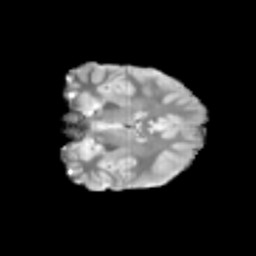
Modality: T2w
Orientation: coronal
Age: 10
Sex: male
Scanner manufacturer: siemens
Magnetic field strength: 3 T
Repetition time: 3.8 s
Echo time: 0.07 s